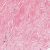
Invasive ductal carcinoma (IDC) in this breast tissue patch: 0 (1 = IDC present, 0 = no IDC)